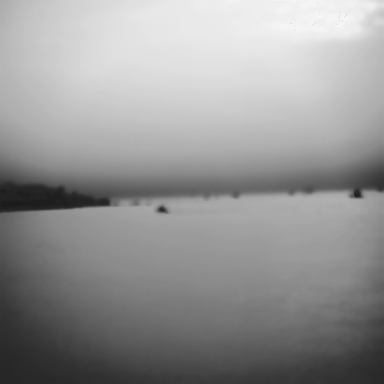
There is a canoe in the infrared image.